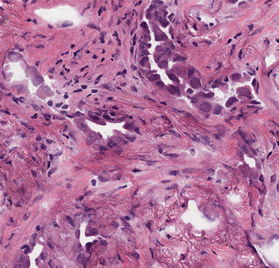
Tumor epithelial tissue: yes
Tumor-associated stroma tissue: yes
Normal tissue: no